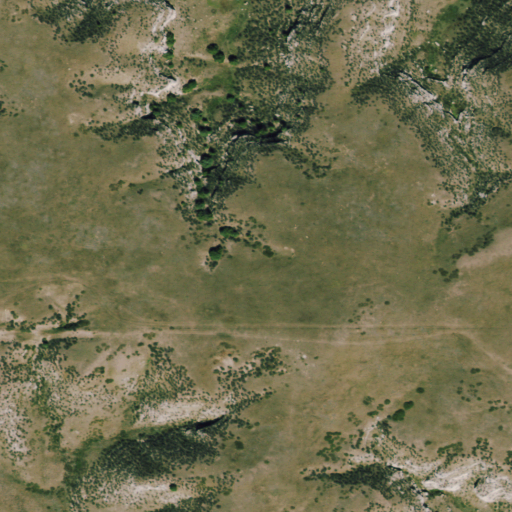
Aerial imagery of cliff(s) in Wyoming named Chalk Bluffs containing grassland and shrub